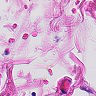
Metastatic tissue present: no